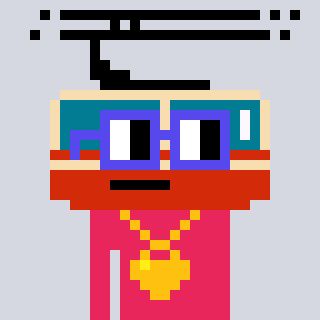
a pixel art character with square blue glasses, a tram wagon-shaped head and a redpinkish-colored body on a cool background